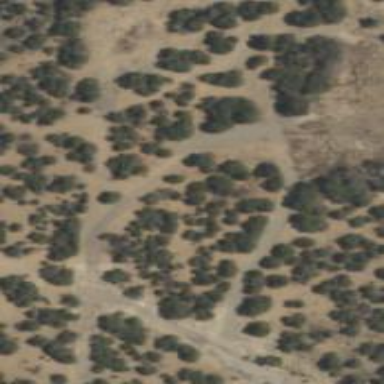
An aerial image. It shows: Unpaved driveway that serves as service road.